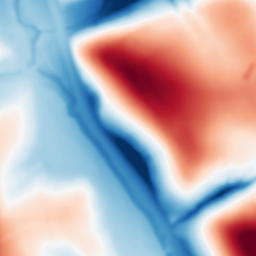
Category: multiscale
Decomposition family: dog
Decomposition parameters: sigma_low: 2
sigma_high: 50
Upsampling method: lanczos
Upsampling parameters: scale: 8
Upsampling scale: 8